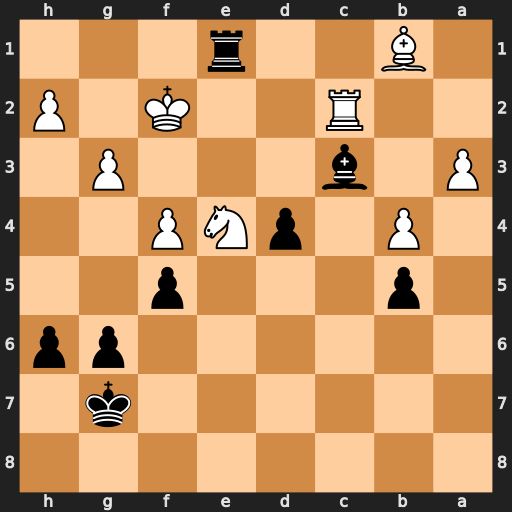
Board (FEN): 8/6k1/6pp/1p3p2/1P1pNP2/P1b3P1/2R2K1P/1B2r3
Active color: b
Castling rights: -
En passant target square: -
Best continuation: fxe4 Rxc3 Rxb1